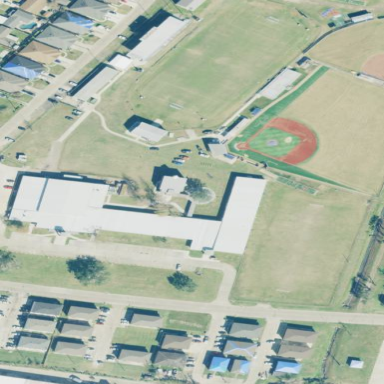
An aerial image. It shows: School.